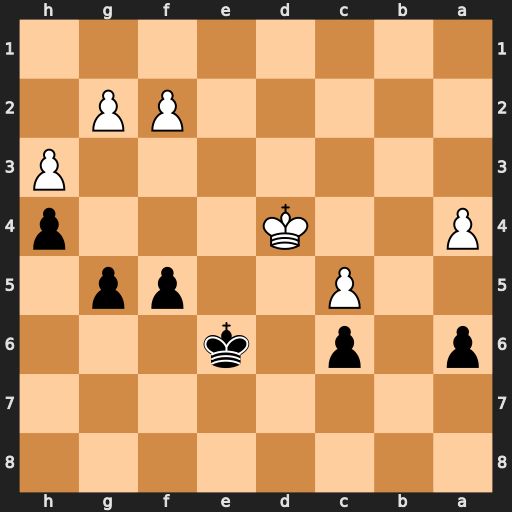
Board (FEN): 8/8/p1p1k3/2P2pp1/P2K3p/7P/5PP1/8
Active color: b
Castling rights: -
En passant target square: -
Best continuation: a5 f3 Kf6 Ke3 Ke5 f4+ gxf4+